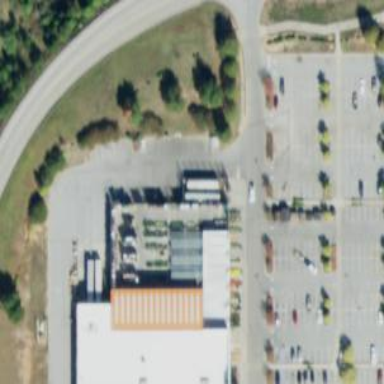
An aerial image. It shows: Building that serves as garden center.